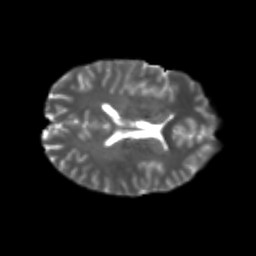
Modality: T2w
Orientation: axial
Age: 23
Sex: male
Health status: healthy
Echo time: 0.074 s